【题型】选择题　【知识点】解析几何　【难度】easy
已知 \(F\) 是抛物线 \(C: y^2 = 8x\) 的焦点，\(P\) 是 \(C\) 上的一动点，\(A(4,2)\)，则 \(|PA| + |PF|\) 的最小值为（）

\vspace{1em}

A. \(5\)

B. \(6\)

C. \(7\)

D. \(8\)
【解答】
【答案】\(\boldsymbol{B}\)

【分析】根据抛物线的定义把 \(P\) 到焦点的距离转化为 \(P\) 到准线的距离即可得。

【详解】设 \(P\) 到 \(C\) 的准线 \(x = -2\) 的距离为 \(d\)，则
\[
|PA| + |PF| = |PA| + d \geq 4 - (-2) = 6,
\]
所以 \(|PA| + |PF|\) 的最小值为 \(6\)。

故选：\(\boldsymbol{B}\)

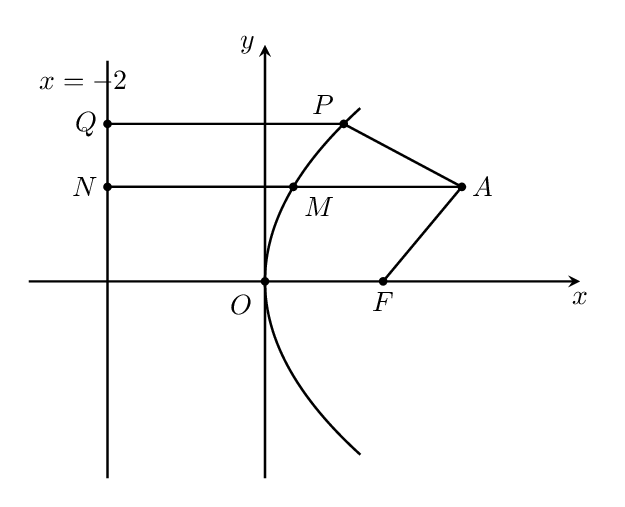